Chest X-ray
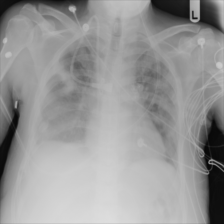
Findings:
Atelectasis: negative
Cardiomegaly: negative
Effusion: negative
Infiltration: negative
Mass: negative
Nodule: negative
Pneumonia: negative
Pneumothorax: negative
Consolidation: negative
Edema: negative
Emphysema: negative
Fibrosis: negative
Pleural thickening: negative
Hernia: negative